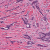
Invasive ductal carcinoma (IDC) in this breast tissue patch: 0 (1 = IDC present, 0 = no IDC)